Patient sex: M
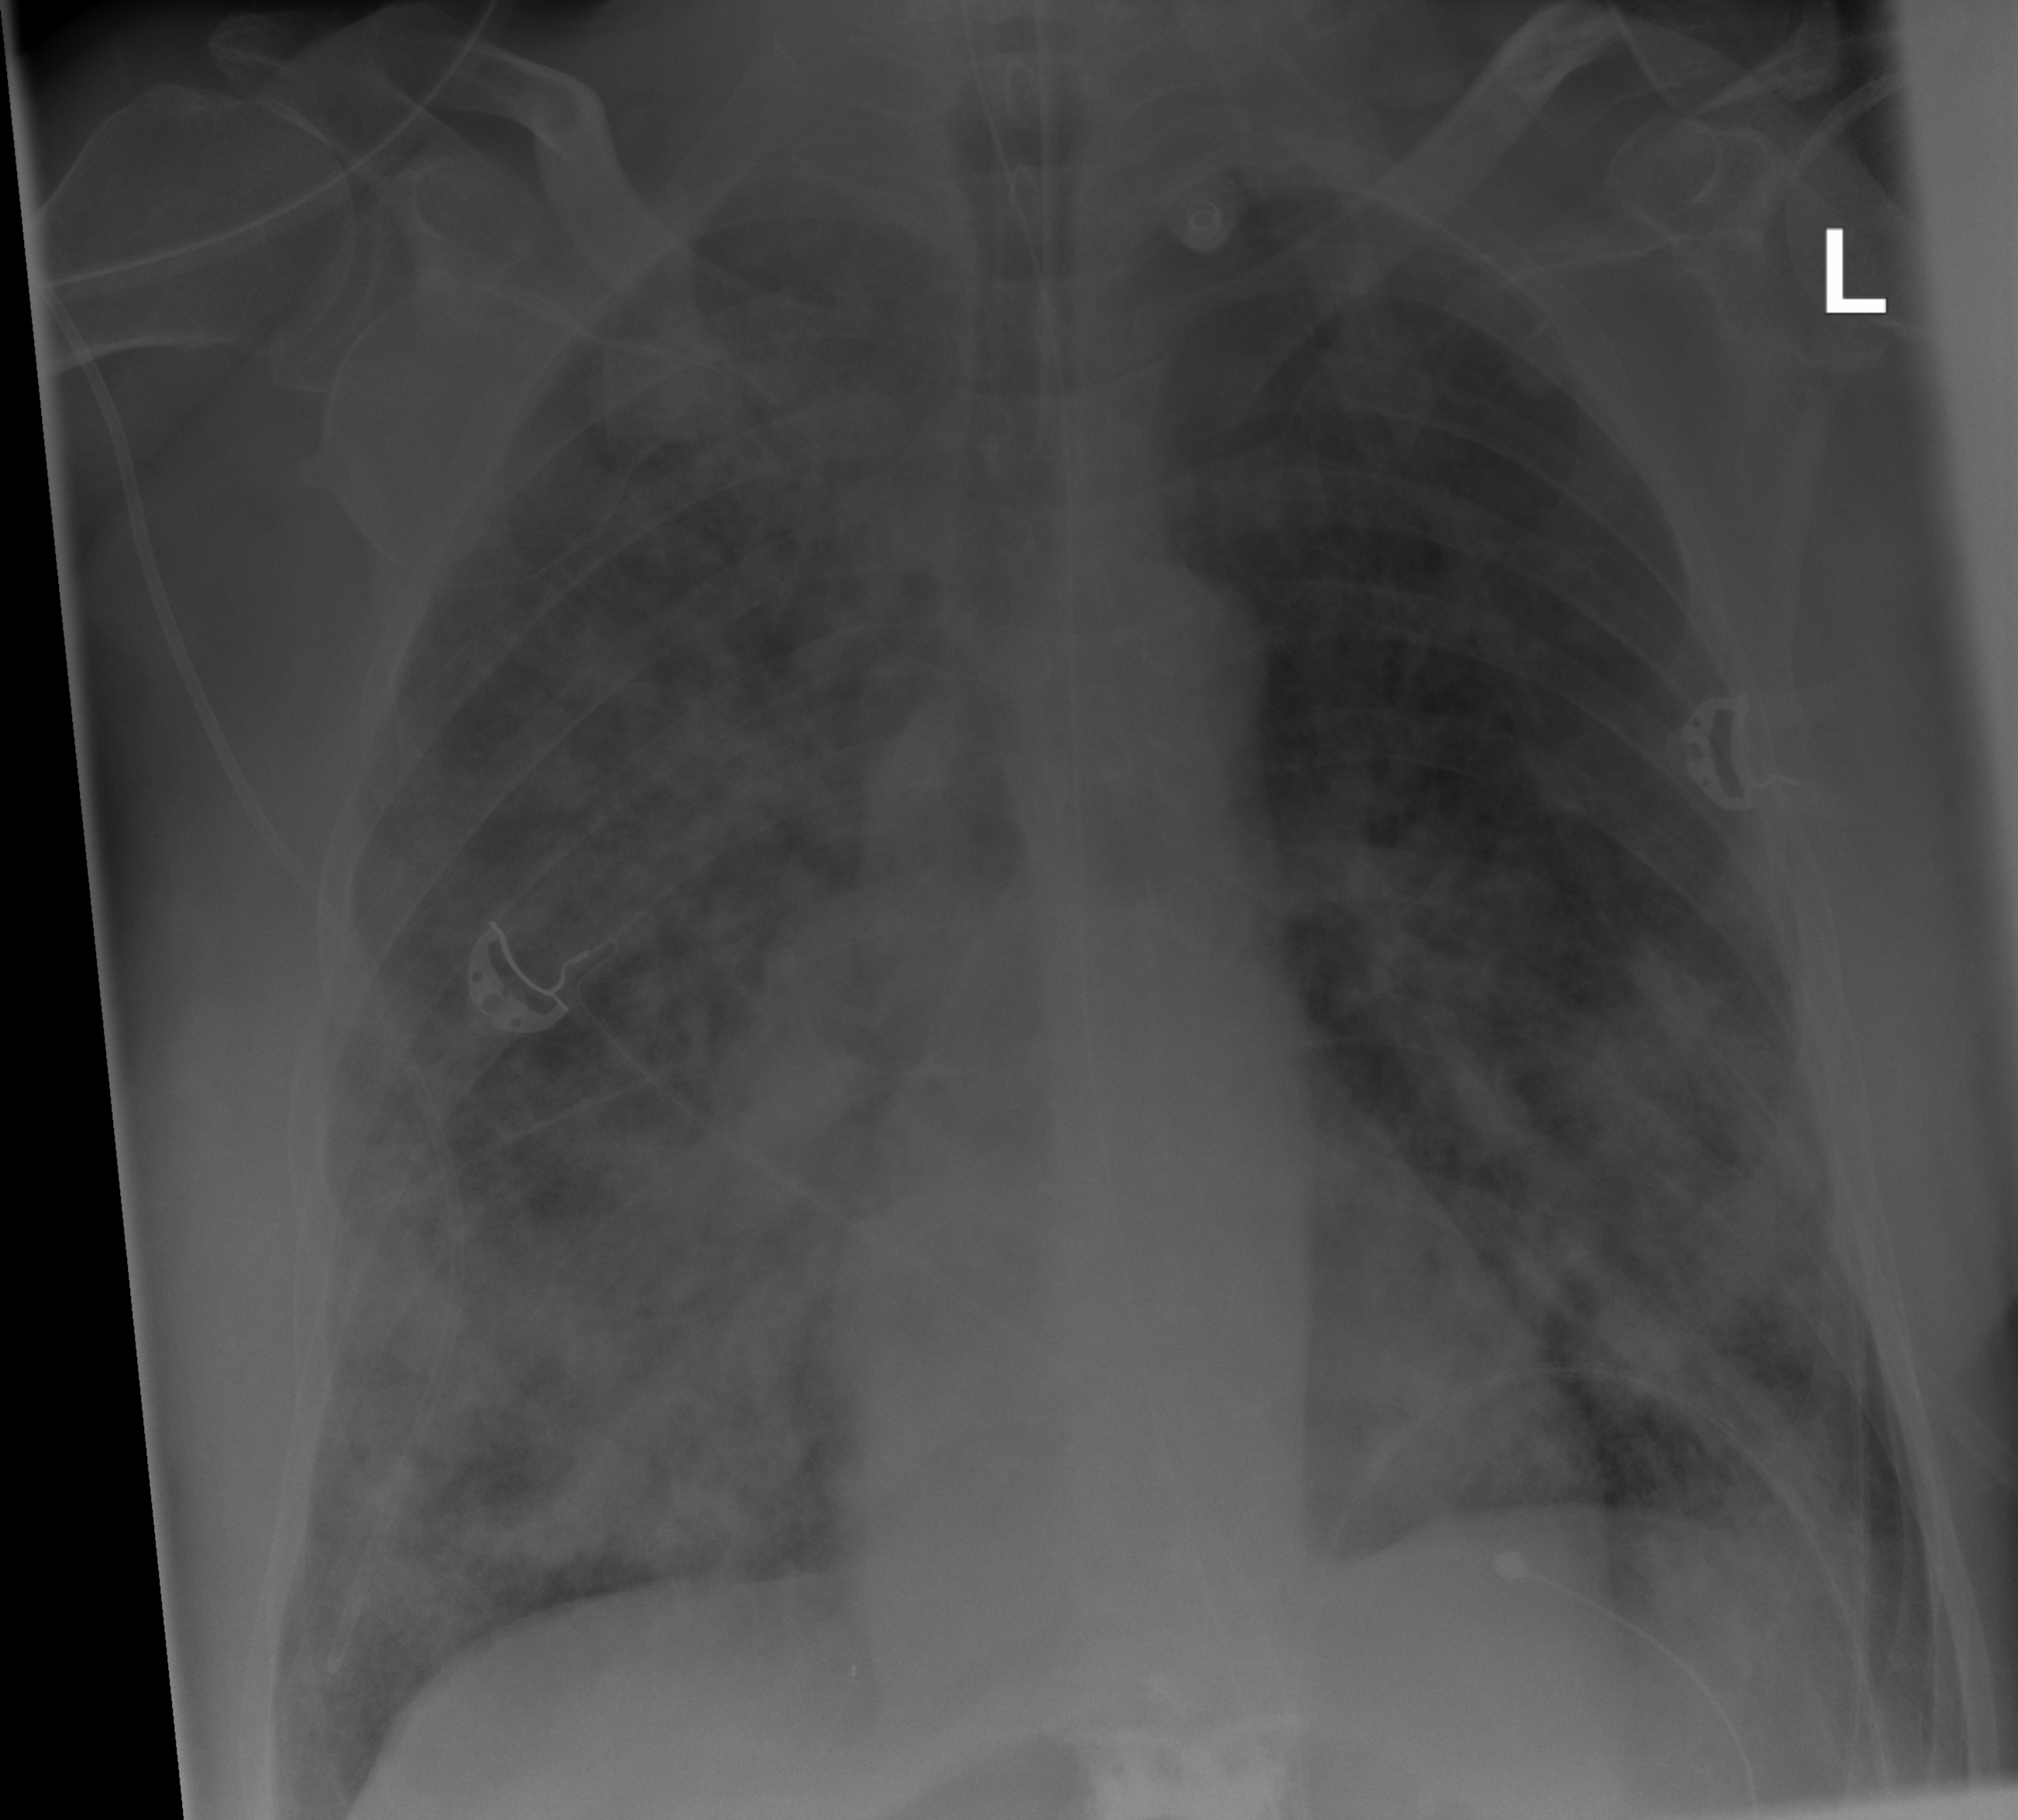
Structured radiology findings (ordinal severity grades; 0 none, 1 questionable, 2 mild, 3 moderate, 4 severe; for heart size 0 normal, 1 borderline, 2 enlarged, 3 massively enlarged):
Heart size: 0
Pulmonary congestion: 1
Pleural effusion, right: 0
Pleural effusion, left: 0
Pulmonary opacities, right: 3
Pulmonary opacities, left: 3
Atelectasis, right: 2
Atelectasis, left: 2